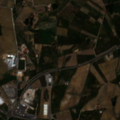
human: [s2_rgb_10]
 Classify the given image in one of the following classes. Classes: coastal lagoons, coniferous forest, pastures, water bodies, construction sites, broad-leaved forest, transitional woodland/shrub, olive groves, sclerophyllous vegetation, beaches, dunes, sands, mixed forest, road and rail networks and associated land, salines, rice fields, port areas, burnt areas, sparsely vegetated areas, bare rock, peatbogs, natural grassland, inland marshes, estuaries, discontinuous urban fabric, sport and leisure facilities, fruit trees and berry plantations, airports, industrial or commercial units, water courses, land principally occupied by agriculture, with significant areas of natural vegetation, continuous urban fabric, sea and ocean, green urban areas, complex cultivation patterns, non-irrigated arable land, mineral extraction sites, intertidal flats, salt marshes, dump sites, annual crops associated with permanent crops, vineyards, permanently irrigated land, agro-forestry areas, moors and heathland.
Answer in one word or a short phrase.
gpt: vineyards, complex cultivation patterns, land principally occupied by agriculture, with significant areas of natural vegetation, natural grassland